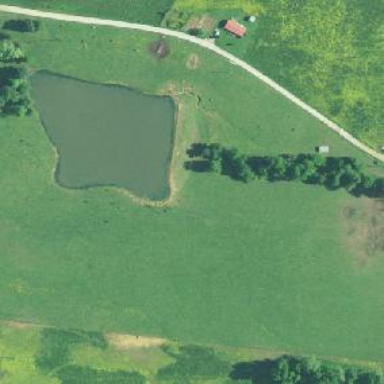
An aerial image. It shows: Peaceful pond surrounded by nature.